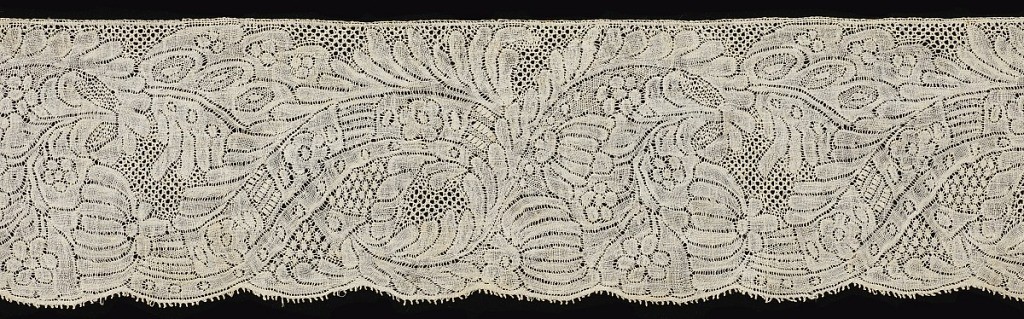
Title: Border
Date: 18th century
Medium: linen Technique: bobbin lace, Binche style with Binche ground
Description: Narrow border of fine bobbin lace has a scrolling vine pattern with areas of ornamental ground.